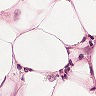
Metastatic tissue present: yes